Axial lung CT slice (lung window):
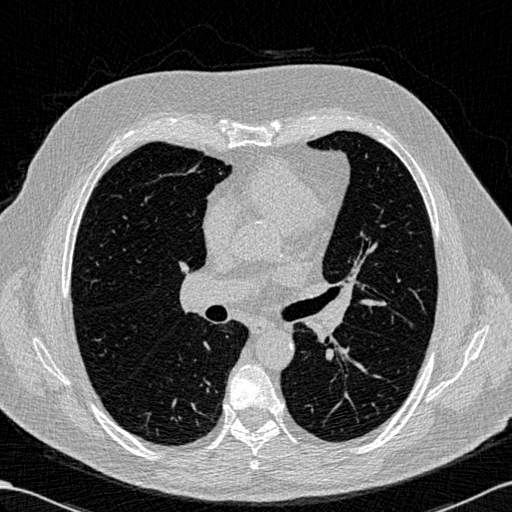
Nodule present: no